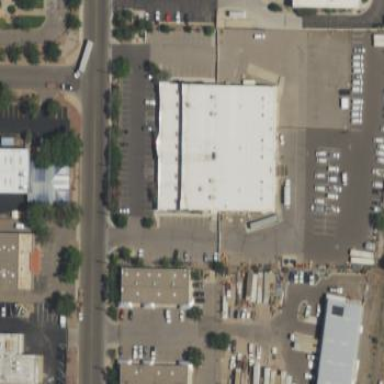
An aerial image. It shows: Commercial building.